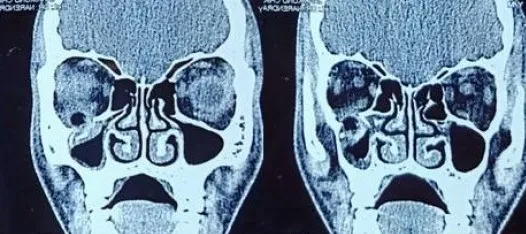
CT scan showing the foreign body in the inferior orbit extending to the maxillary sinus through floor fracture.
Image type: radiology (ct)